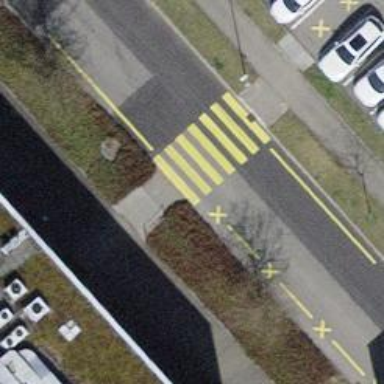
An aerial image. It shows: Pedestrian crossing with zebra markings on the footway.